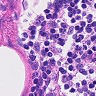
Metastatic tissue present: no